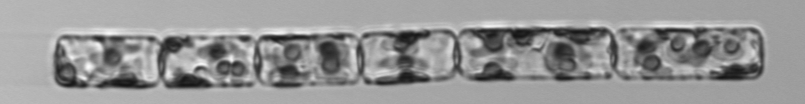
Label: Guinardia_delicatula